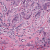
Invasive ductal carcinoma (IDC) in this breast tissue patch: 1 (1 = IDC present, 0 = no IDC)